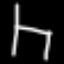
Label: chair